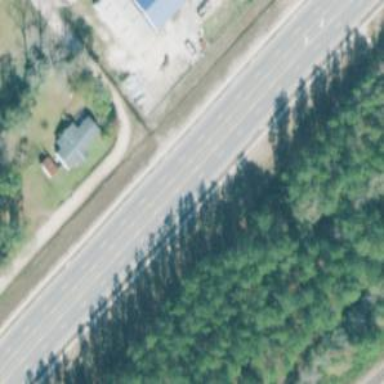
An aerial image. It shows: Asphalt road designated as trunk highway.